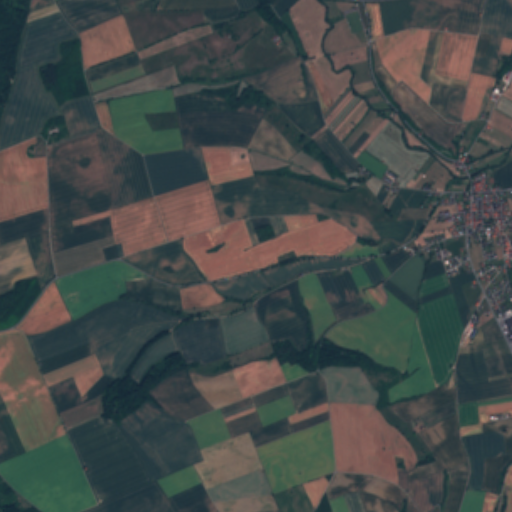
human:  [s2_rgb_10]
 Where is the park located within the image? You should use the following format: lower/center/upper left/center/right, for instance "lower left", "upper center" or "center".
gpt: The park is located in the upper right of the image.
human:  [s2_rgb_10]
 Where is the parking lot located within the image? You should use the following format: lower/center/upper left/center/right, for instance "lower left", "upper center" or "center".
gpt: The parking lot is located in the center right of the image.
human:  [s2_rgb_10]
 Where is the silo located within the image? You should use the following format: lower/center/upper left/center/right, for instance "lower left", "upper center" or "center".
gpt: The silo is located in the upper right of the image.
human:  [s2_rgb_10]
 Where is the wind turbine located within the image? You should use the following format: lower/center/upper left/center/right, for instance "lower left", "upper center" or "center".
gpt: The wind turbine is located in the upper center of the image.
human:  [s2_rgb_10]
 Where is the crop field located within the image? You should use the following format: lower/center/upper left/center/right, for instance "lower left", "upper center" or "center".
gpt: There is no crop field in the image.